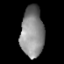
Tissue: prostate
Cell type: Epithelial cells
Senescence score: 0.2878
Nuclear area (px): 1148
Mean DAPI intensity: 136.513